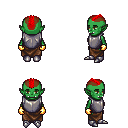
a pixel art fantasy rpg character, female body template, orc, green skin, steel chest armor, robe skirt, red short mohawk hairstyle, gold gloves, metal boots, four views (front, back, left, right), 2x2 character sprite sheet, small pixel art, hard edges, no anti-aliasing